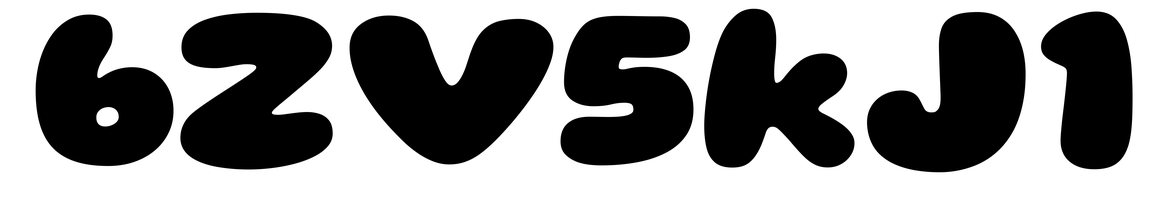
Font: Gluten_Black